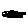
Label: hexagon